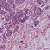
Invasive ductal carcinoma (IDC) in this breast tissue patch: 1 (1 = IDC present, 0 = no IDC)